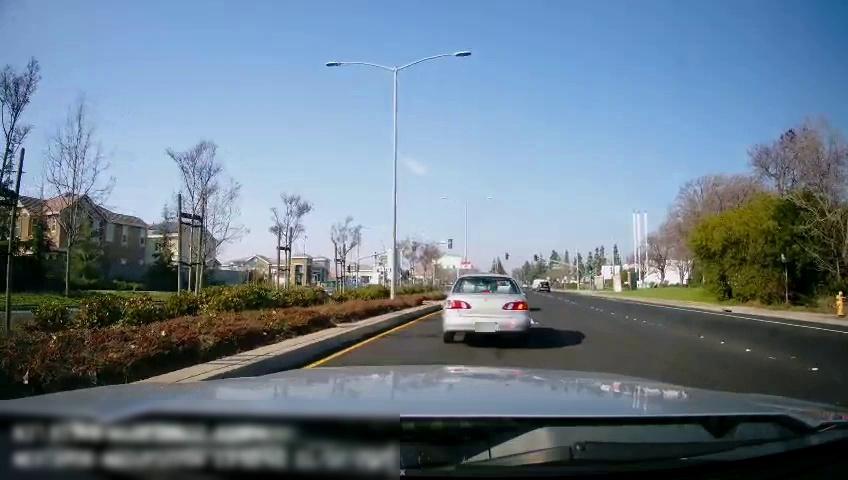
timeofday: Day
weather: Sunny
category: Drivable Space
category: Drivable Space
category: Vehicles | Van
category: Vehicles | SUV
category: Vehicles | Car
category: Lanes | Current Lane
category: Lanes | Alternate Lane
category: Lanes | Current Lane
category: Lanes | Current Lane
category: Lanes | Opposite Lane
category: Traffic | Lights